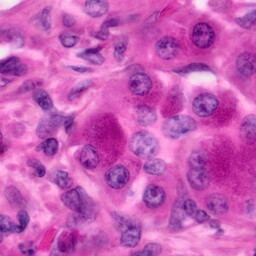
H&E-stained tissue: Pancreatic